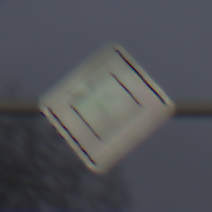
Verkehrszeichen: Vorfahrtsstrasse
Umgebung: Outdoor, Urban
Tageszeit: Midday
Wetter: Overcast
Licht: Natural
Jahreszeit: NotSpecified
Kontrast: LowContrast